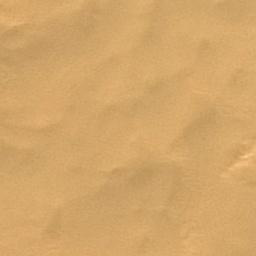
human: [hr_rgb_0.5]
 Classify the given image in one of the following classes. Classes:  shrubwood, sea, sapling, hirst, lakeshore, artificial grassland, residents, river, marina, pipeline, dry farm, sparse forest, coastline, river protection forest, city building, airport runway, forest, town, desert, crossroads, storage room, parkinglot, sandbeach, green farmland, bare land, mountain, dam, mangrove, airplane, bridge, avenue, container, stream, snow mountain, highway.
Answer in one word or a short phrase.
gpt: desert